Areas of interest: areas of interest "Museum"
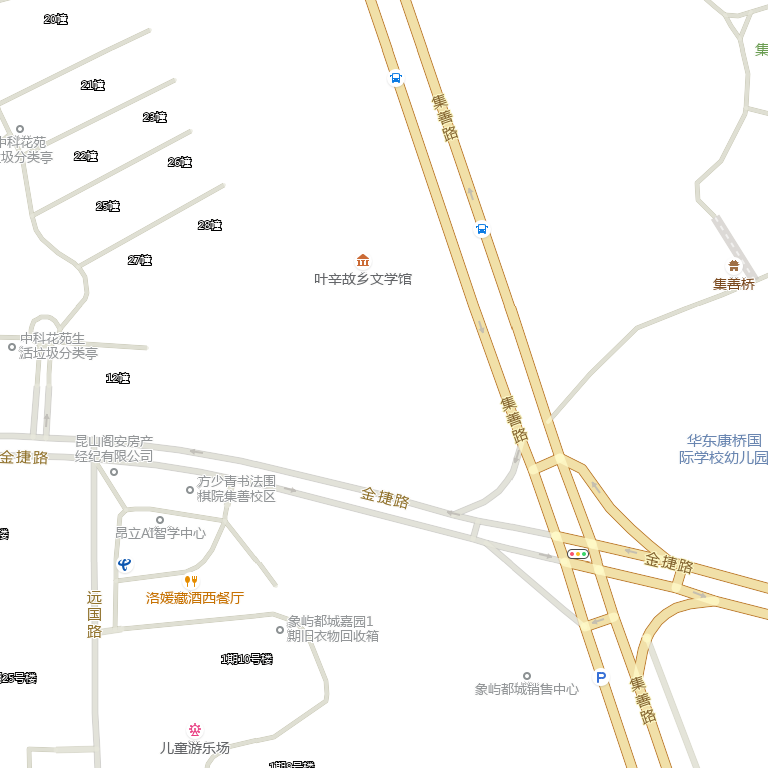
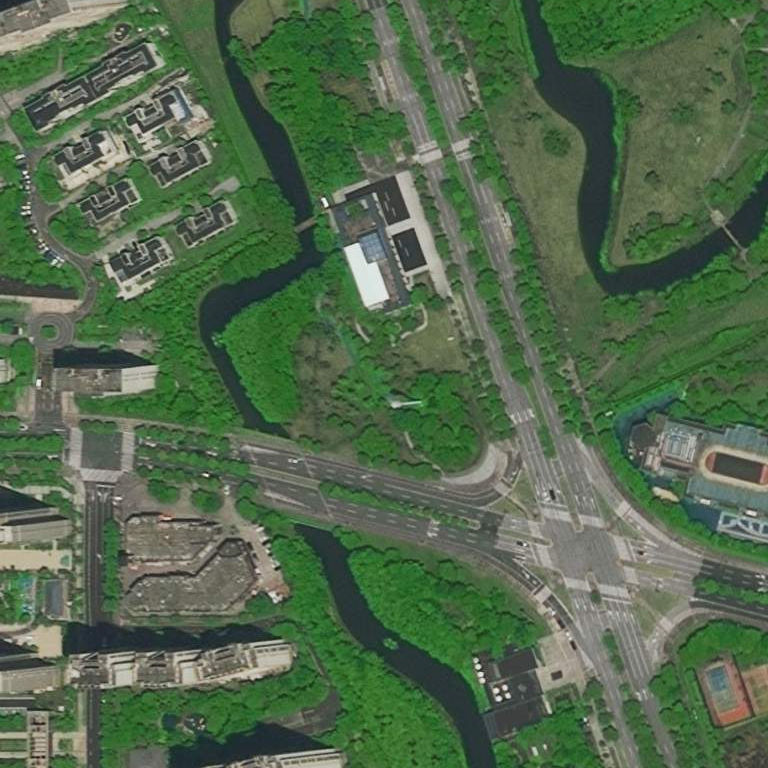